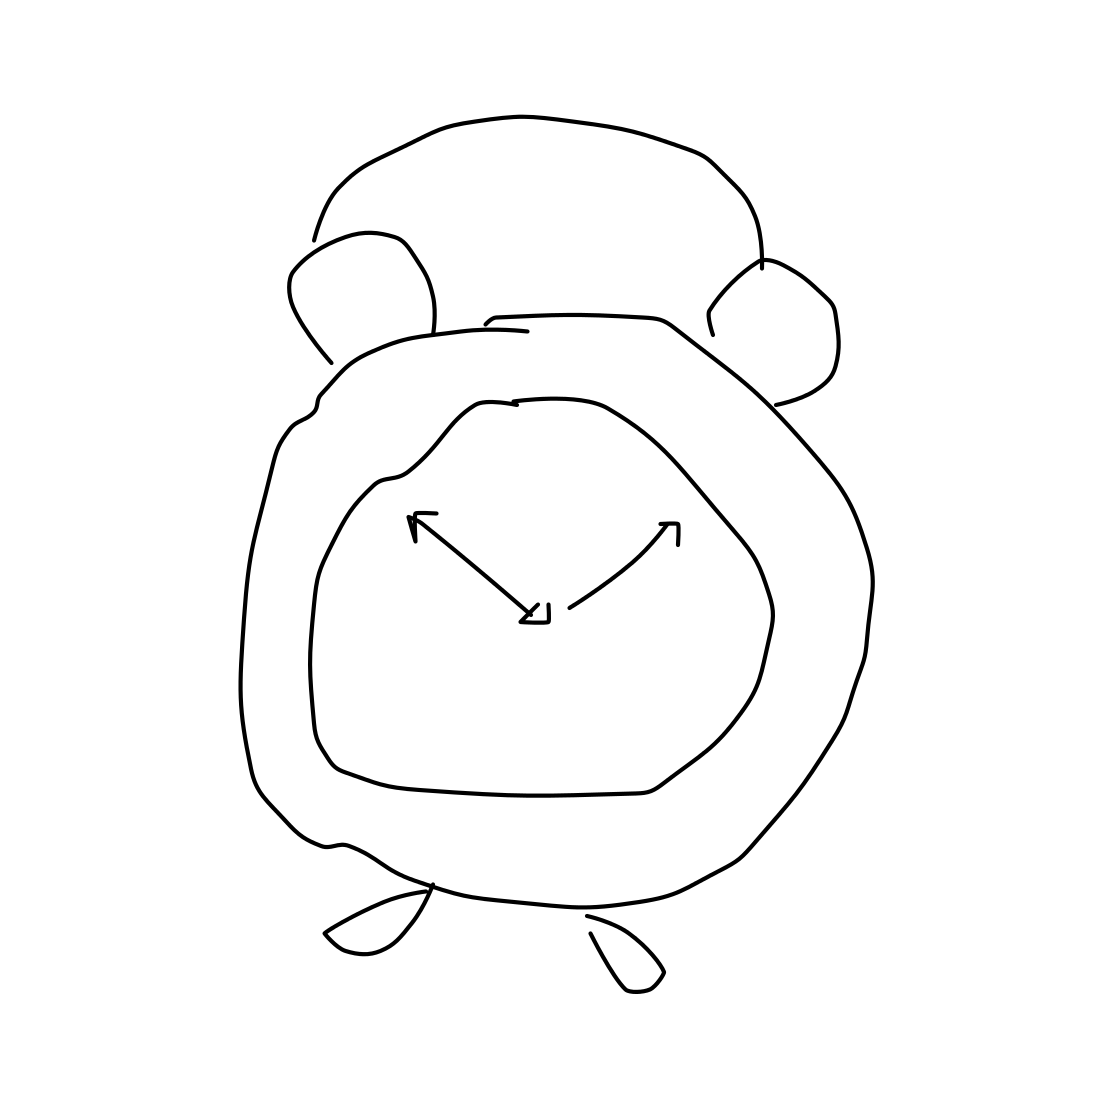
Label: alarm clock